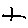
Label: line